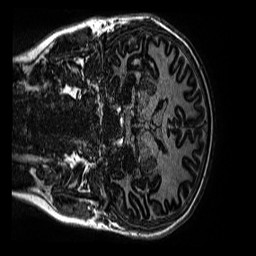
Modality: MP2RAGE
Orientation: coronal
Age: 13
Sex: female
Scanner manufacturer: siemens
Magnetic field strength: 3 T
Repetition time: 4 s
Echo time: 0.00299 s